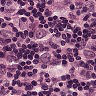
Metastatic tissue present: yes